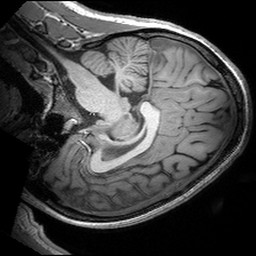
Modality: T1w
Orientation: sagittal
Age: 22
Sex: female
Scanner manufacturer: siemens
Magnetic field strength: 3 T
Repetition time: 2.53 s
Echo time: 0.00299 s